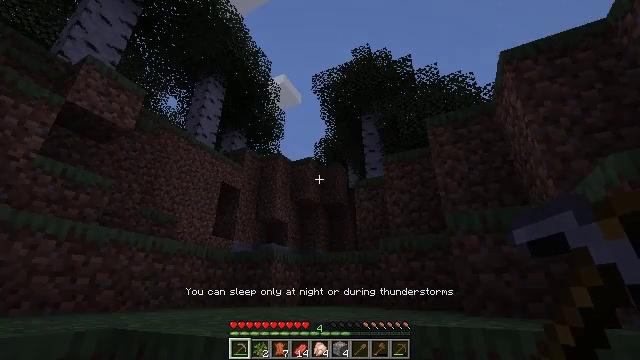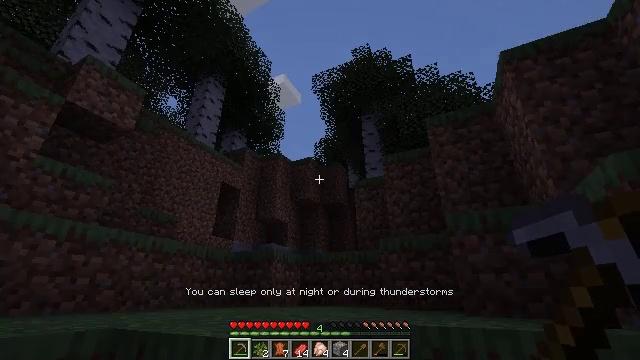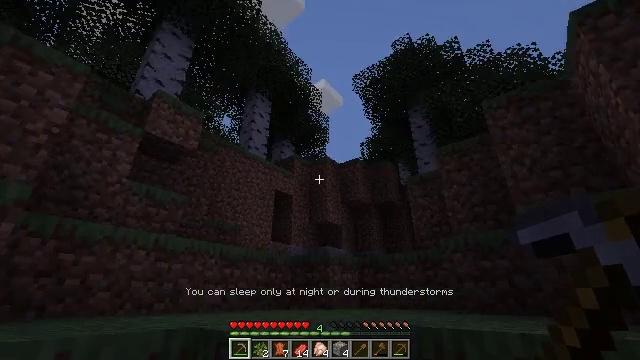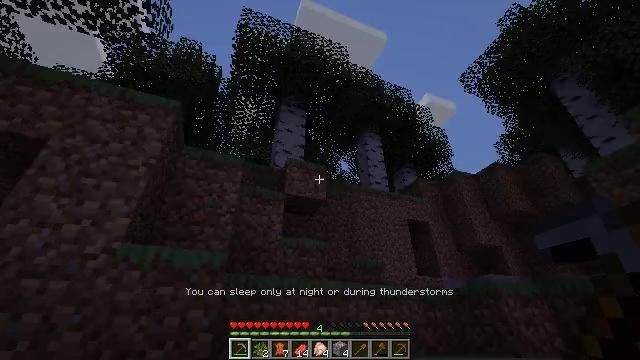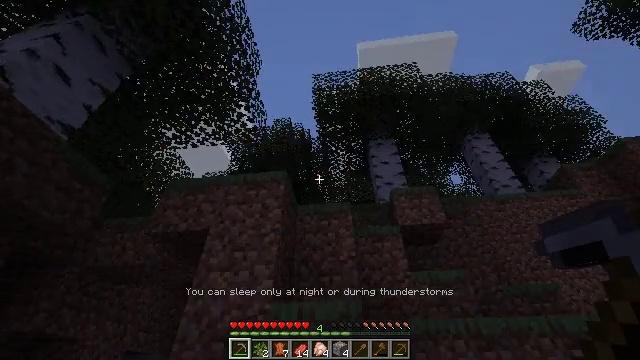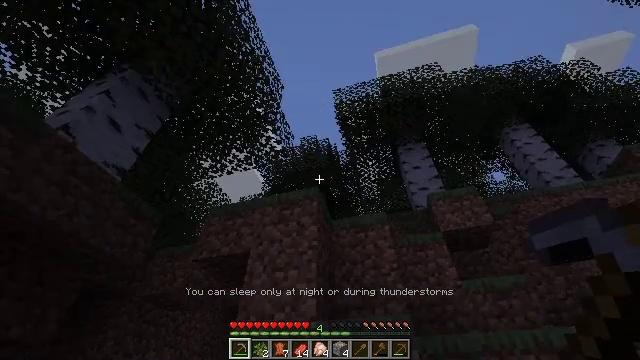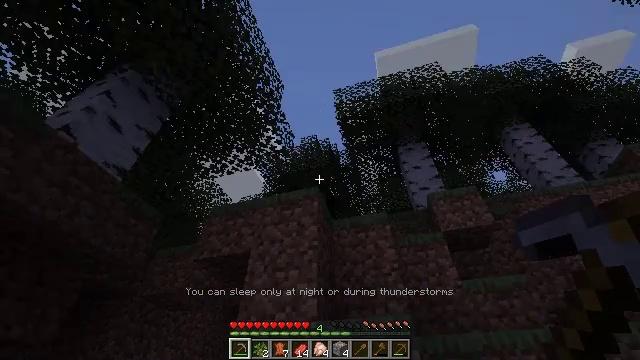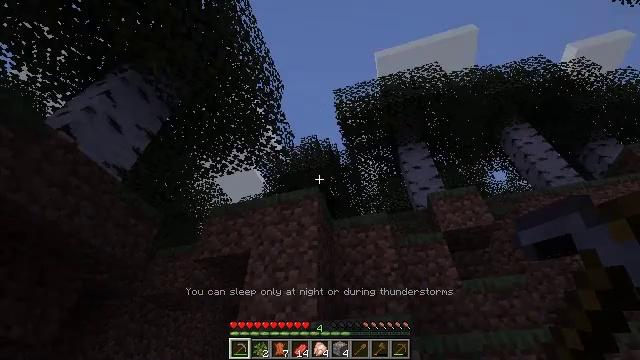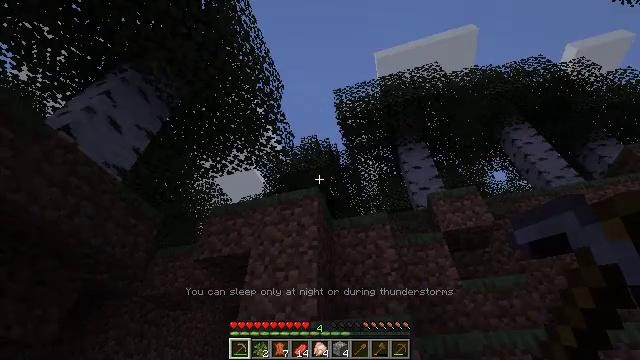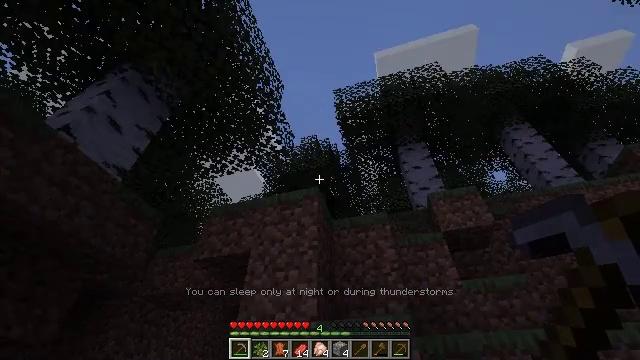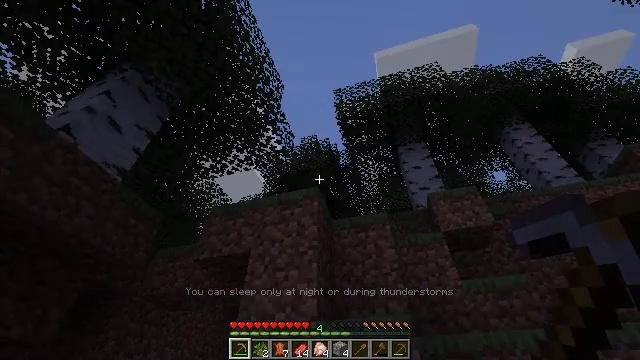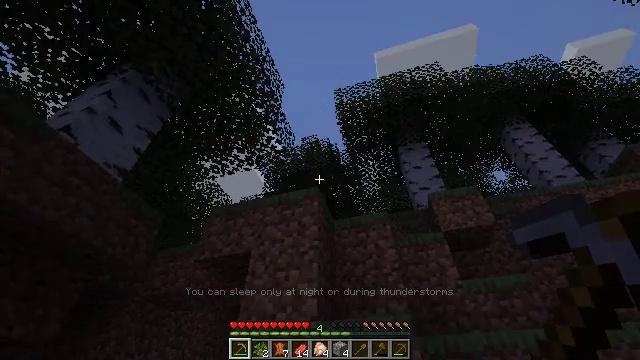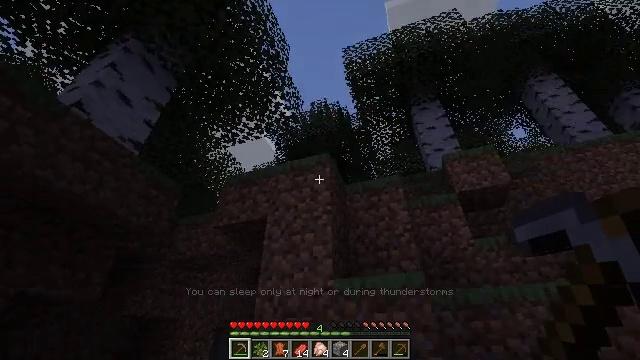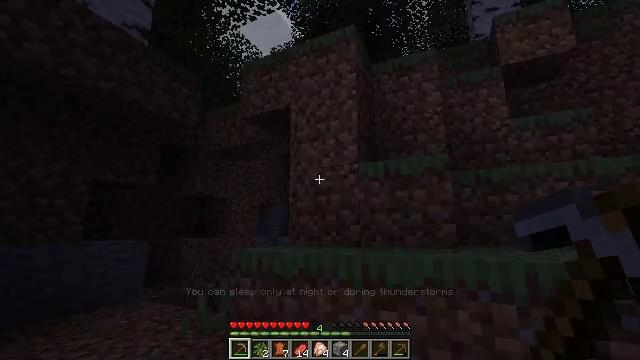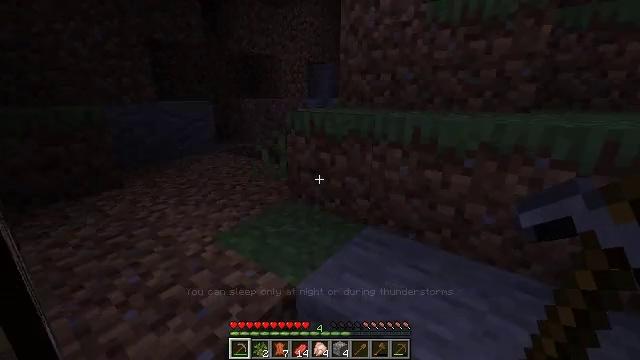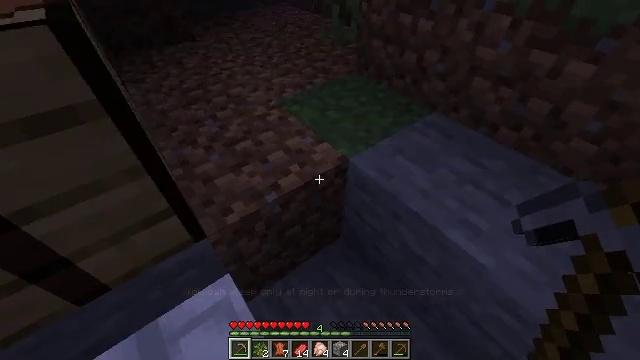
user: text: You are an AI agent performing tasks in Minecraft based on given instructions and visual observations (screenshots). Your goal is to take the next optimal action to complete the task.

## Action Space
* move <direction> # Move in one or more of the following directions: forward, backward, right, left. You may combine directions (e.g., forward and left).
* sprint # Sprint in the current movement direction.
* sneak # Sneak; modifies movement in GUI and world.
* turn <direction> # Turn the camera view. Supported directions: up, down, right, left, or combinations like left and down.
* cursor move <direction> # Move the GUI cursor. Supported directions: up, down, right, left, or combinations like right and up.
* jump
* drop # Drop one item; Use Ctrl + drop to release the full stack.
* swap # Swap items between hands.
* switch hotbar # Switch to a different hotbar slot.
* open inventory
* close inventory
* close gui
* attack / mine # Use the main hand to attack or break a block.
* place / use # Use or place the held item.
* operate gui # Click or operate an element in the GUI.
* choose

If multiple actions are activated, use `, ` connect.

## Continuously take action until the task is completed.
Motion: motion action
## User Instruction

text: Remove the white bed from its place.
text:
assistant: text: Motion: no_op
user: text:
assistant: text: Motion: turn left
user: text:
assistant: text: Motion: turn left and up
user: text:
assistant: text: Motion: turn left and up
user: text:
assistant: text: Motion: turn left and up
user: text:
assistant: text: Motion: no_op
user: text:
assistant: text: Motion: no_op
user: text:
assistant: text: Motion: no_op
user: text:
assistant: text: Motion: no_op
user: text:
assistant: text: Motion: no_op
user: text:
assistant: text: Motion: no_op
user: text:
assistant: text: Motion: turn left and down
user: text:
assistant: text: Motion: turn left and down
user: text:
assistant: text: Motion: turn left and down
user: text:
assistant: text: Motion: turn left and down
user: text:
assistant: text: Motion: turn left and down
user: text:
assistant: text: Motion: turn left and down
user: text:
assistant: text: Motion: turn right
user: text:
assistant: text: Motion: no_op
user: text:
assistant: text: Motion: no_op
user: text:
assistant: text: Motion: no_op
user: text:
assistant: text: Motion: no_op
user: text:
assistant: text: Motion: move back
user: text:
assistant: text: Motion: move back, turn left
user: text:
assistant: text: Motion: move back, turn left
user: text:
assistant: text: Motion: turn left and down
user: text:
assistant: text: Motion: turn left and up
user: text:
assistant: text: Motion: turn left and up
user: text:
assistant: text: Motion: turn up
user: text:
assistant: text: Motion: move left, turn right and up